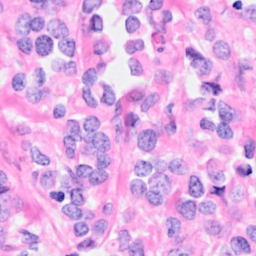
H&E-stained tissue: Breast